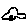
Label: car